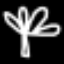
Label: palm tree